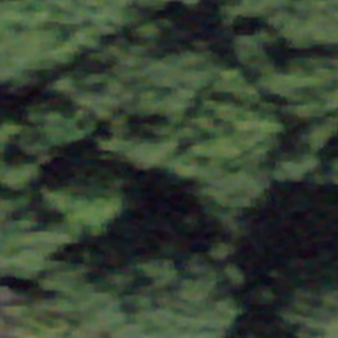
Label: other